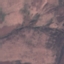
Label: HerbaceousVegetation